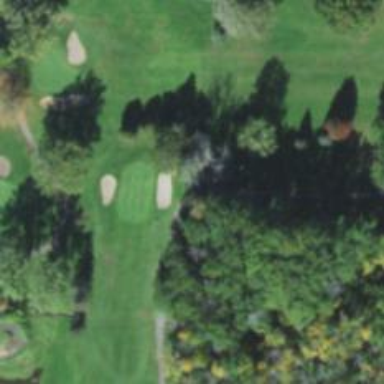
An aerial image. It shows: Path designated for golf carts.